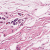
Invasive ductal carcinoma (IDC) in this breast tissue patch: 0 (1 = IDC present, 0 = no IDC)